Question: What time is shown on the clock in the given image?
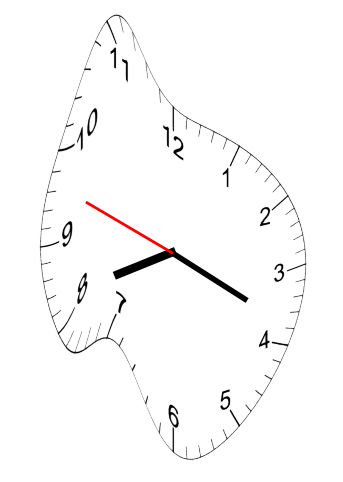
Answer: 08:18:48